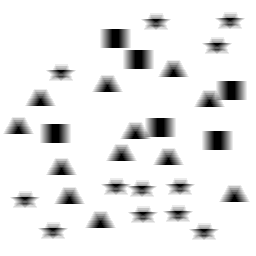
Squares: 6
Triangles: 12
Stars: 12
Total shapes: 30